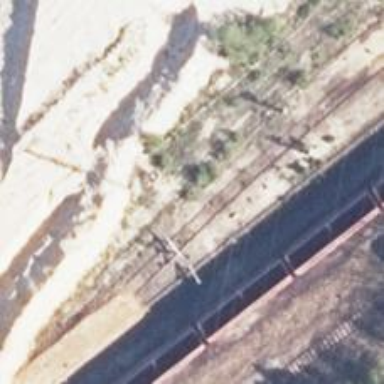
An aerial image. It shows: Rail yard with electrified contact lines for the railway.